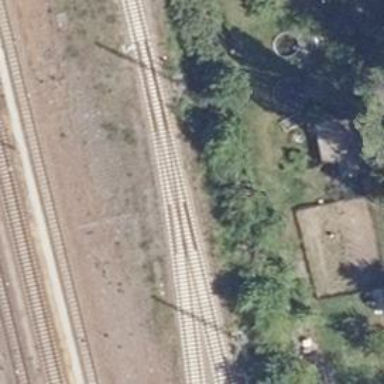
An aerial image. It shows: Railway with electrified contact lines.